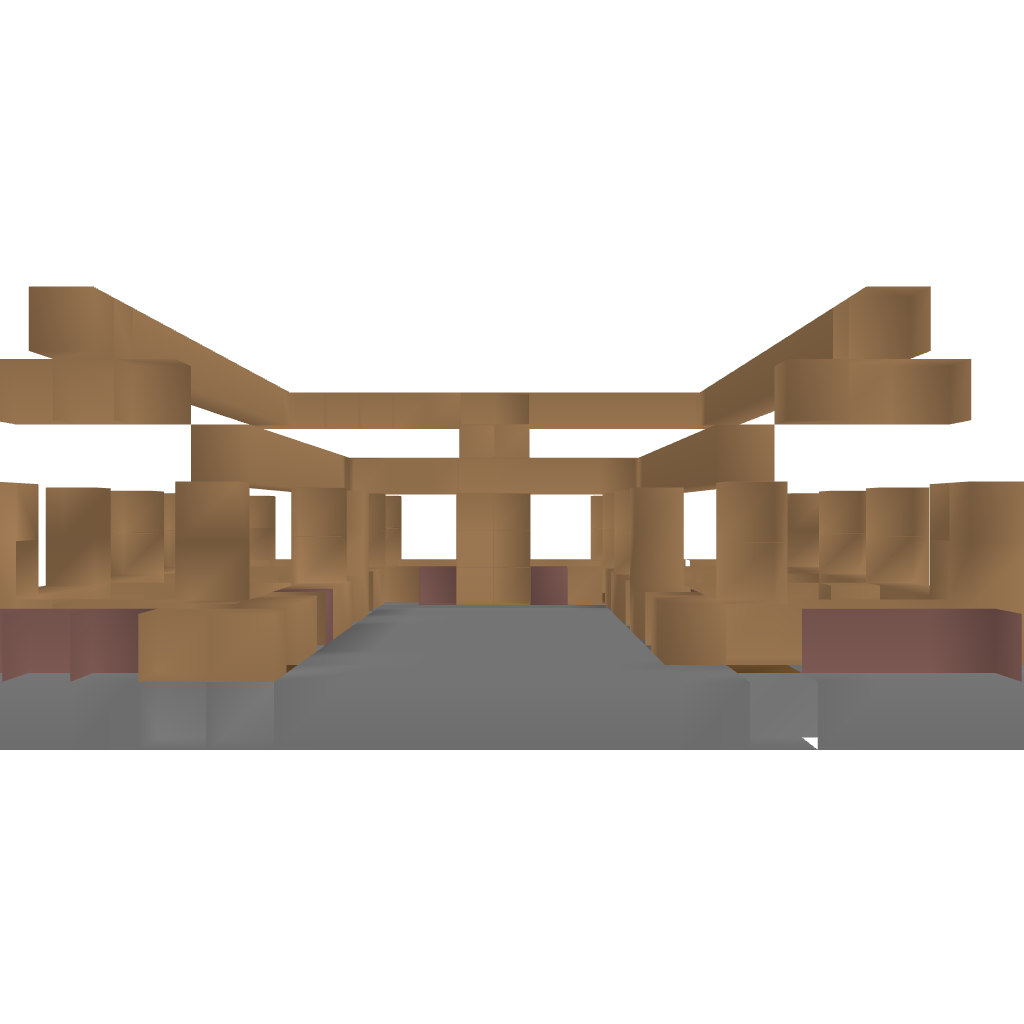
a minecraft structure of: Horse Stable bad low quality